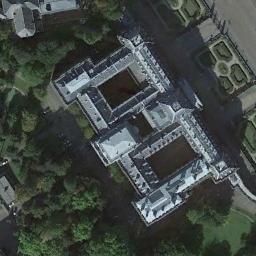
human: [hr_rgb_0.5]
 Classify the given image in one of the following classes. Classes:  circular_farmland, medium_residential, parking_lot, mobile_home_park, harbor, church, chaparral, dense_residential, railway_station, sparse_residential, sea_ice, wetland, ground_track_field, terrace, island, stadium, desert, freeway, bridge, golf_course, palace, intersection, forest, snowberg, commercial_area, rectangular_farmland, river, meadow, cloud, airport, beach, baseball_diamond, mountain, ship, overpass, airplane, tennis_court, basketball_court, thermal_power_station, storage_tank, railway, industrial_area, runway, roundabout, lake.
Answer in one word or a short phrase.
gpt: palace